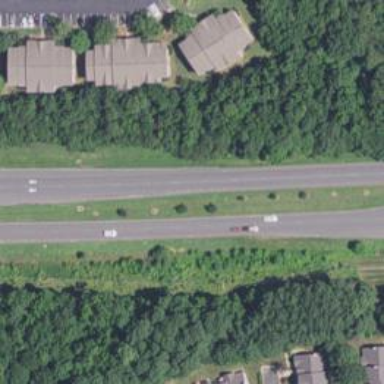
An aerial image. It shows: Asphalt road classified as primary highway with expressway characteristics.